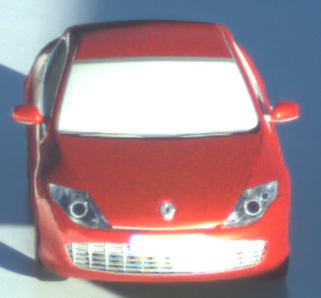
Make: Renault
Model: Laguna Coupé TCe 170
Detailed model: Laguna (III) Coupé
Model produced from: 2010/11
Model produced until: 2011/05
Doors: 2
Color: red
Road condition: wet road
Daytime: sunrise or sunset
Contrast: high contrast